Question: I'm trying to add relationships between two simple tables in SSMS in a diagram. The problem is that I want the "Artwork"-table to be the primary table and "Artist"-table to be the foreign-table. But when I drag the relationships between them, then the keys are locking up both tables. And I cant figure out why?? I just want it to lock up in one direction... And as you can see in the picture, I've also set the "ArtistID"-columns in both tables as primary-keys.

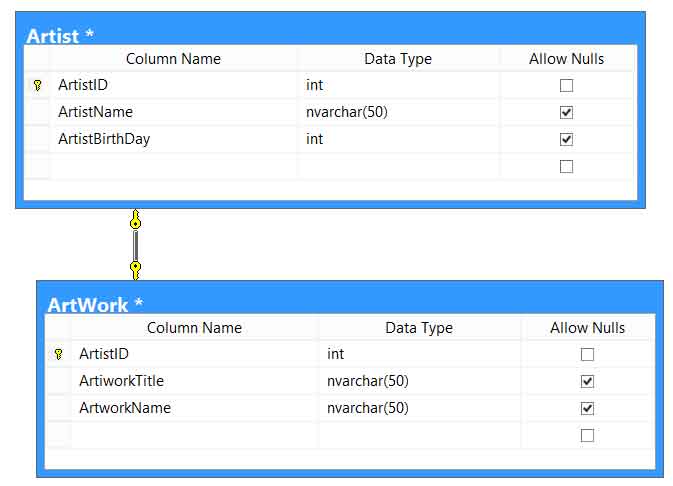
Answer: Do you really want a one-to-one relationship between Artist and Artwork? A one-to-many would seem to make more sense (in that one artist can be associated with many artworks, but an artwork can only have one artist).
What you would do in that case is to add another primary key column to the Artwork table ('ArtworkID' for example) and make the 'ArtistID' in the Artwork table a foreign key to Artist.
It could look like this: